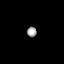
Tissue: prostate
Cell type: T cells
Senescence score: 0.2615
Nuclear area (px): 97
Mean DAPI intensity: 161.351